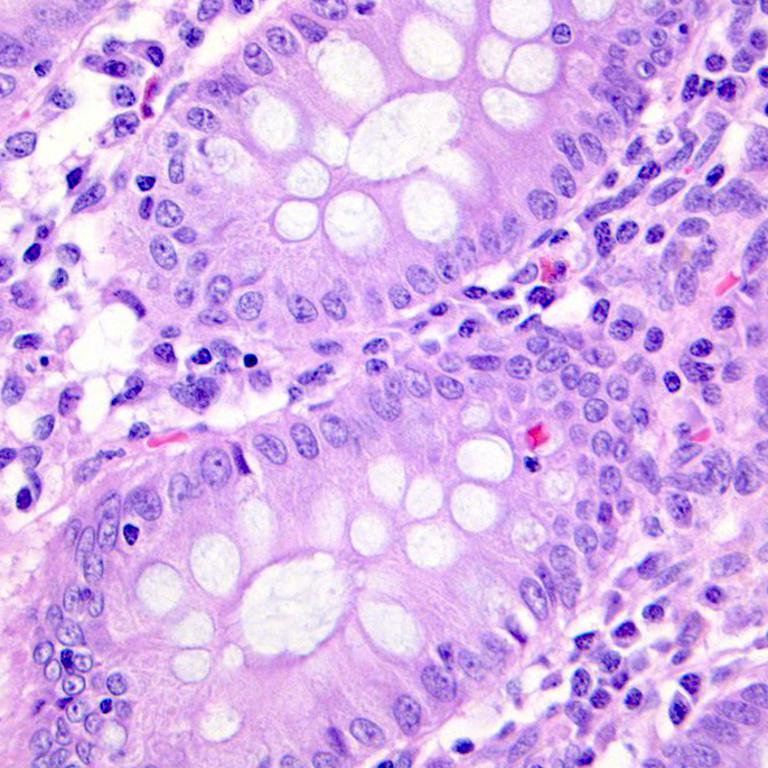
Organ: colon
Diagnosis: benign